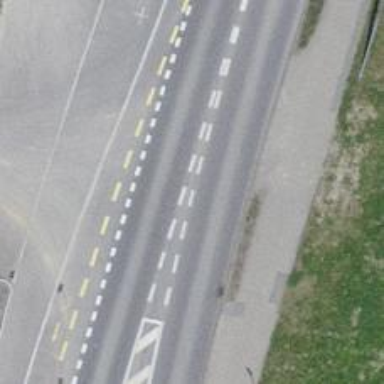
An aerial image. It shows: Primary highway with asphalt surface. There are separate sidewalks on both sides.